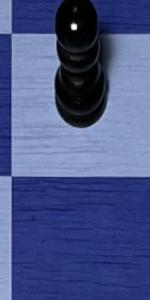
Label: Empty